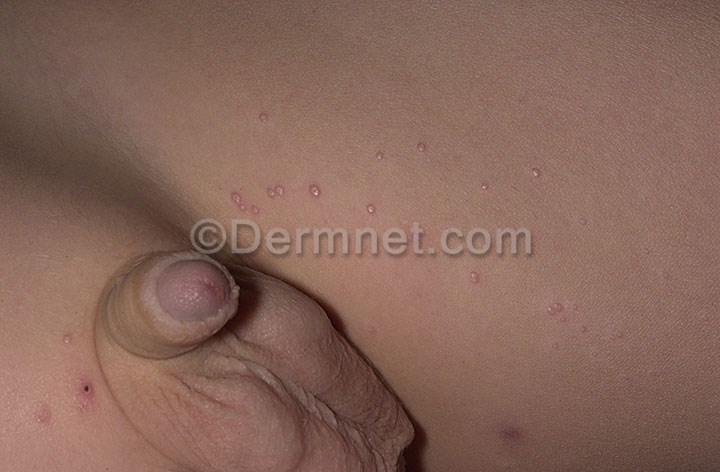
Disease: Herpes HPV and other STDs Photos